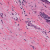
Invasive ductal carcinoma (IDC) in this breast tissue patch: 0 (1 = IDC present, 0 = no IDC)